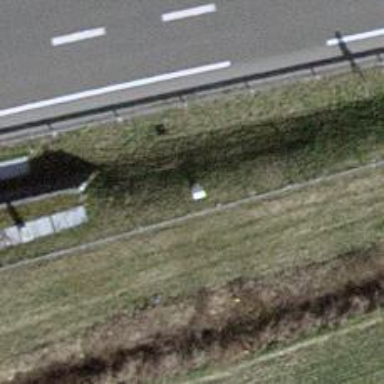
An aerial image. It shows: Aerial marker.